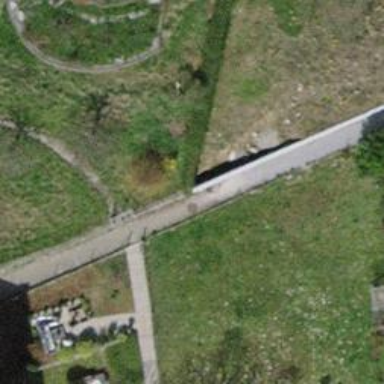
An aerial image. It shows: Path made of paving stones.